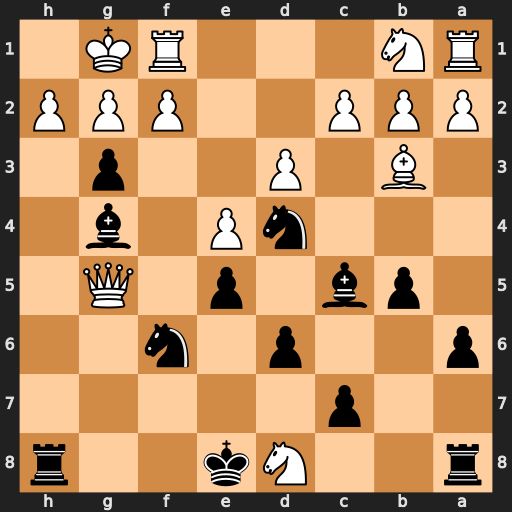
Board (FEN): r2Nk2r/2p5/p2p1n2/1pb1p1Q1/3nP1b1/1B1P2p1/PPP2PPP/RN3RK1
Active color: b
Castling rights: kq
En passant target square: -
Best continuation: Ne2+ Kh1 Rxh2#